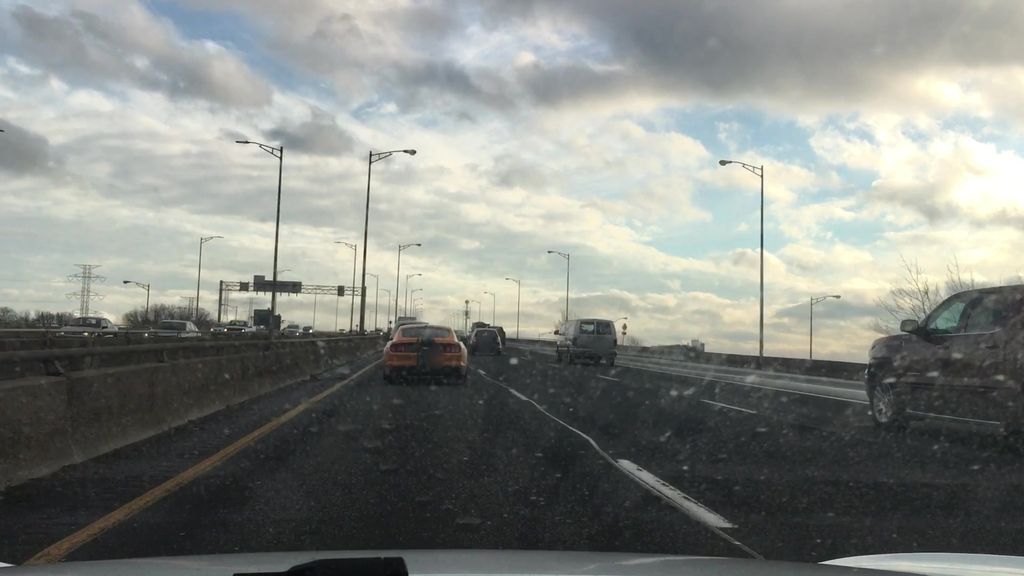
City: hamilton